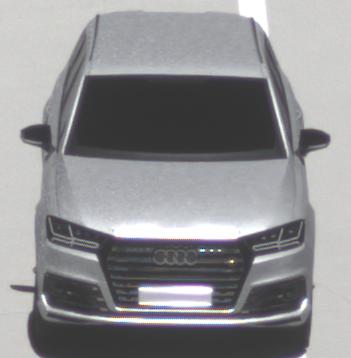
Make: Audi
Model: SQ7
Detailed model: -
Model produced from: 2016
Model produced until: 2018
Doors: 5
Color: white
Road condition: dry road
Daytime: midday
Contrast: high contrast